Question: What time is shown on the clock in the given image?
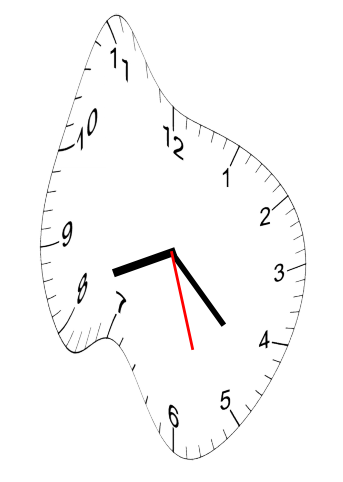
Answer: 08:22:27